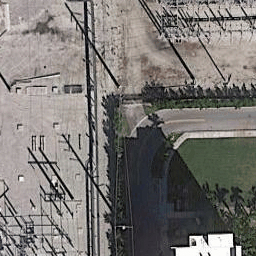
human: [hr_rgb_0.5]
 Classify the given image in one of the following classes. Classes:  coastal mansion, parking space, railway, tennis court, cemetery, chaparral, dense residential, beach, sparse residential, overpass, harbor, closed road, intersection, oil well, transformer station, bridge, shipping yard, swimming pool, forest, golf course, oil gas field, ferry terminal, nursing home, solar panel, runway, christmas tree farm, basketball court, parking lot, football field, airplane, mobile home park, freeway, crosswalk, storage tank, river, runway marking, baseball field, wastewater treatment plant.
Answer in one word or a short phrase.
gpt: transformer station